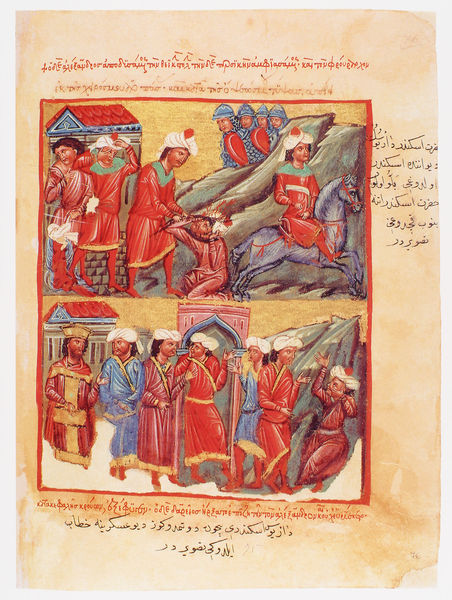
Titel: Der griechische Alexanderroman
Institution: Venedig, Hellenic Institute Codex Gr. 5
Schlagwörter: blau, felsen, gruppe, grün, menschen, braun, grau, säule, weiss, dach, gebäude, haus, rot, gold, blatt, pferd, reiter, schrift, berge, fels, giebel, soldaten, panzer, buch, orient, seite, text, buchstaben, helm, ritter, rüstung, pergament, arabisch, turban, araber, buchmalerei, alexander, arabische schrift